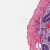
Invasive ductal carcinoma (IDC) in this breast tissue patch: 0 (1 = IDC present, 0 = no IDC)